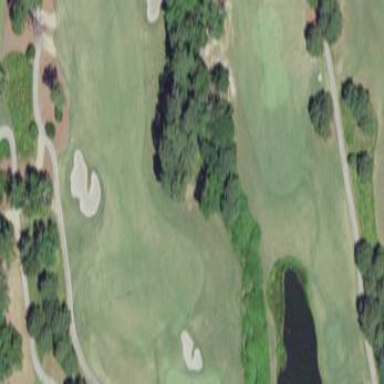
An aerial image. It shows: Grassy area designated as golf fairway.